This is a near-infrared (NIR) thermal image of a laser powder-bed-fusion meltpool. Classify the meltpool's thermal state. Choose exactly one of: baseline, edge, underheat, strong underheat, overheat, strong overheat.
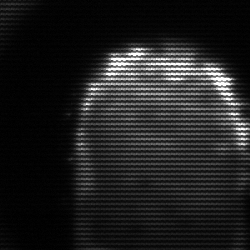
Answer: baseline